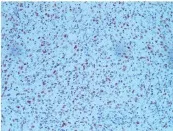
Histopathology and immunohistochemistry (IHC) of HNSC. (E) IHC GATA3(+) original magnification x20.
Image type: pathology (immunostaining)